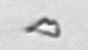
Label: detritus_transparent